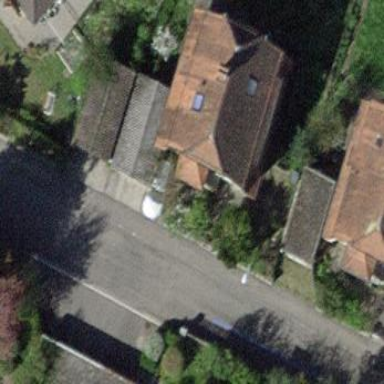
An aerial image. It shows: Half-hipped roof building.